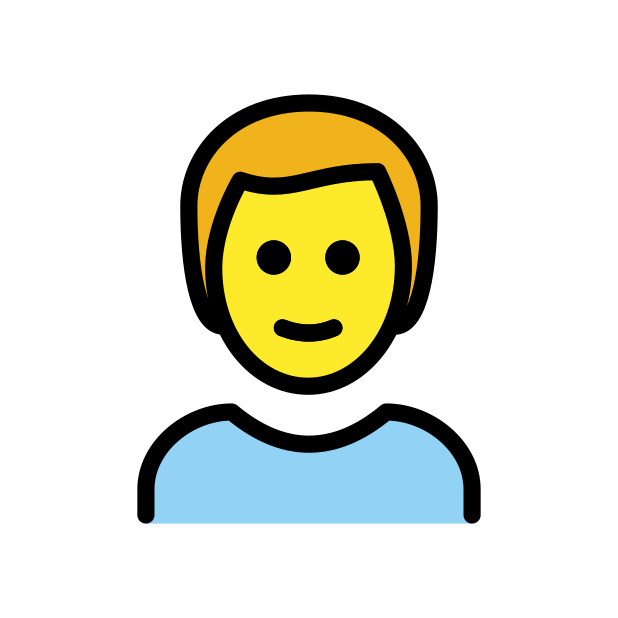
Emoji: 👨
Name: man
Unicode: 0x1f468